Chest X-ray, AP view. Patient: 47 years old, sex F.
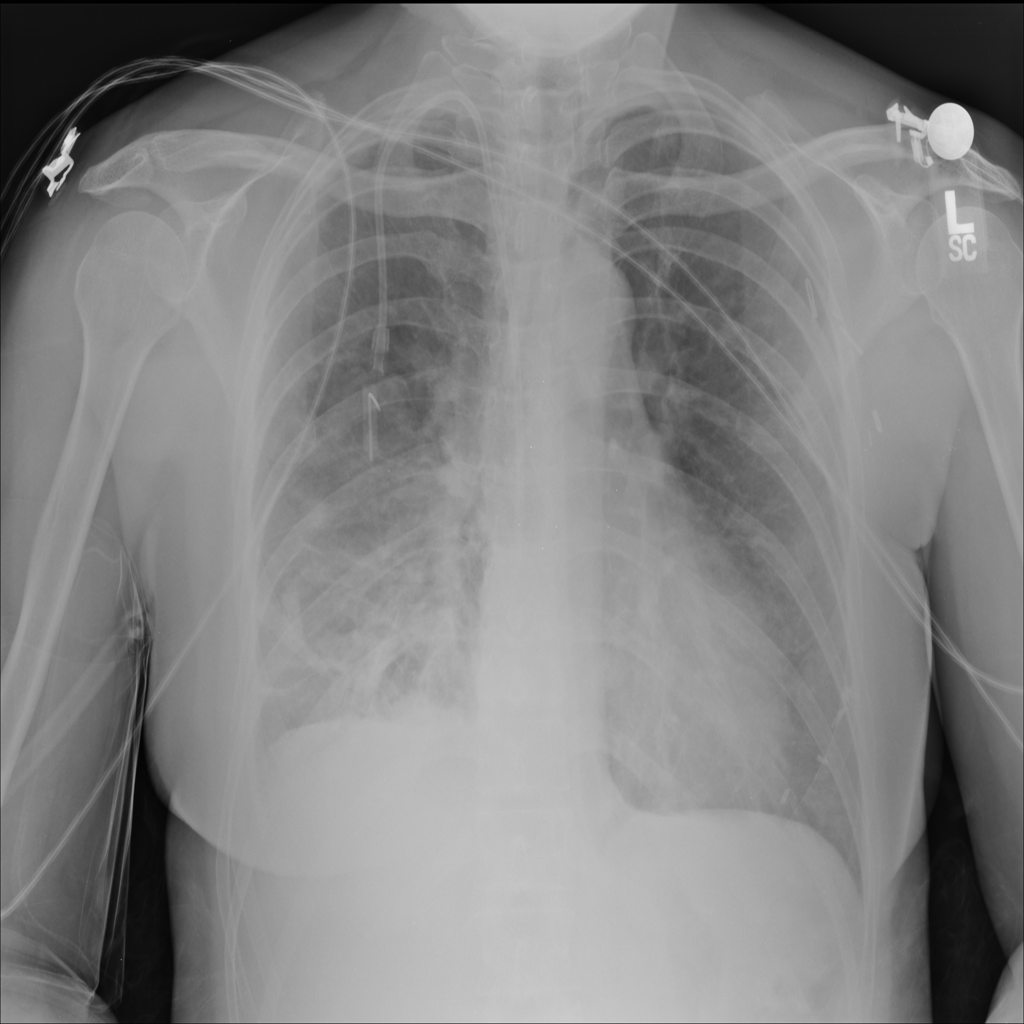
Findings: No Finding